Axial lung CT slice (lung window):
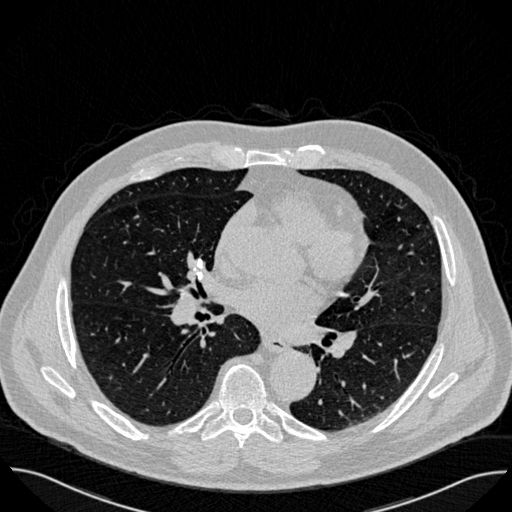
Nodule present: no